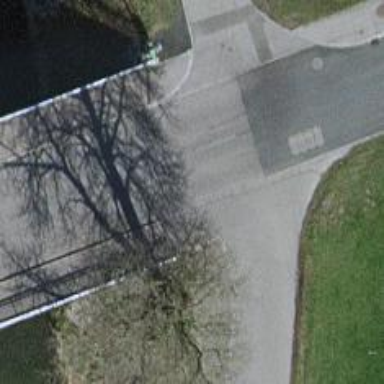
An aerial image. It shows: Unclassified road with asphalt surface. It has bridge and sidewalks on both sides.